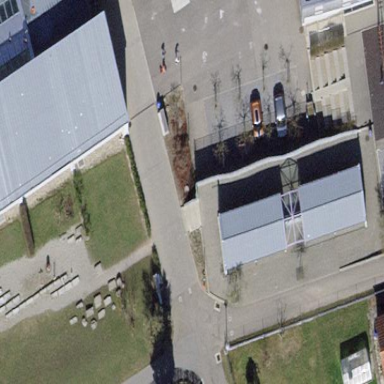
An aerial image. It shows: Bicycle parking facility.